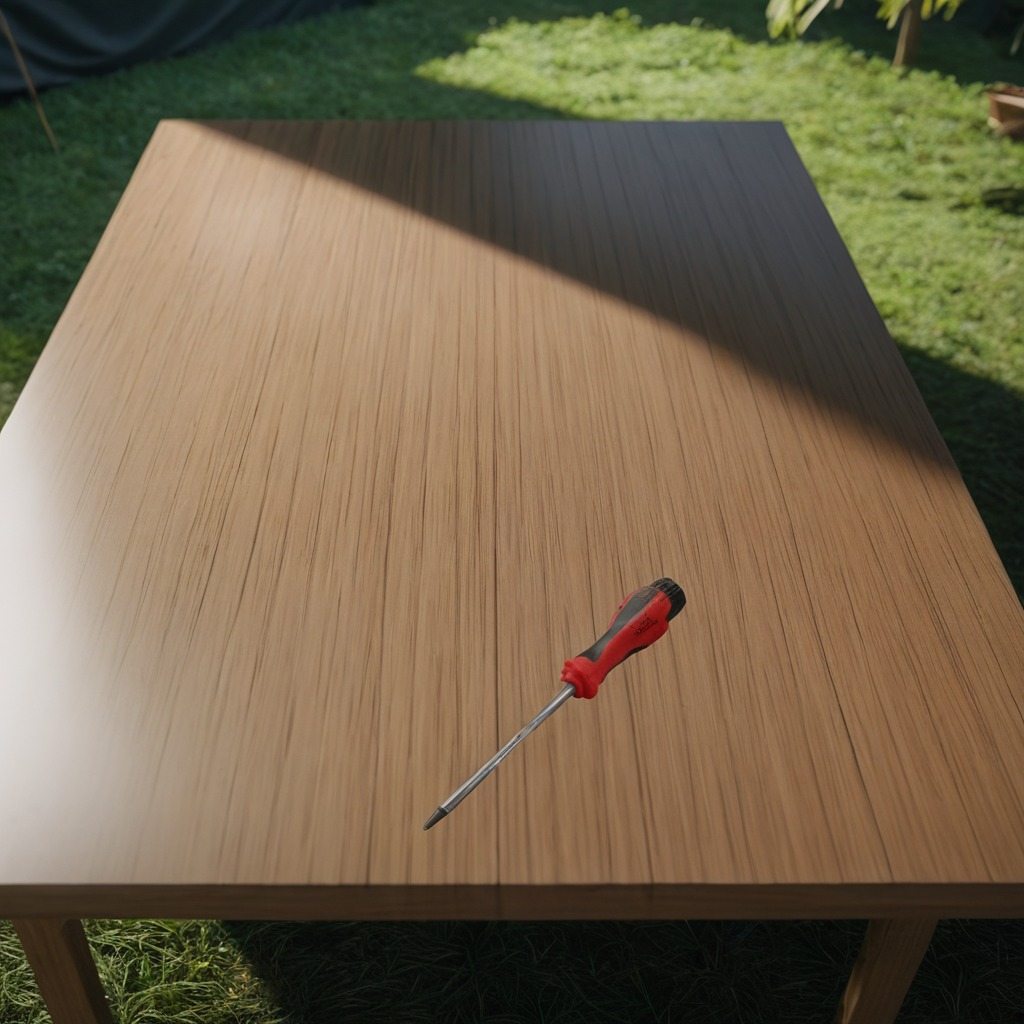
A screwdriver lies on the wooden table inside a jungle field workshop tent.